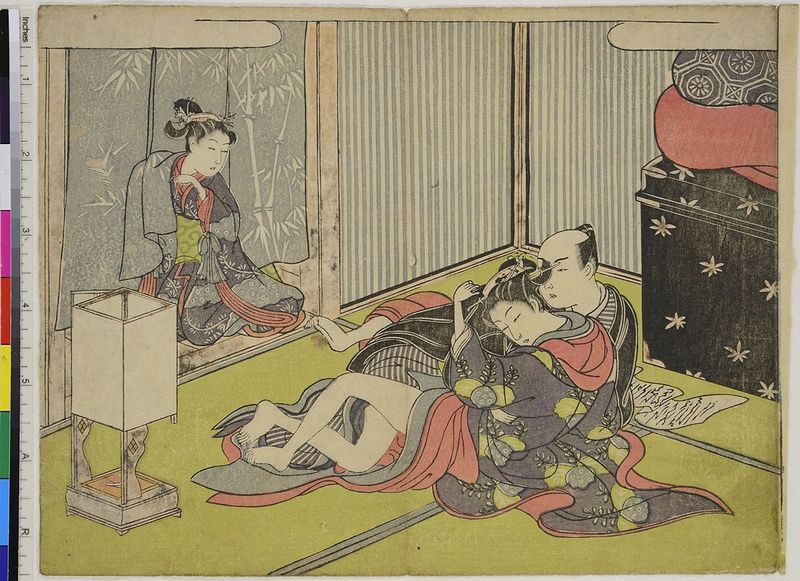
Künstler: Isoda Kory&#x16B;sai
Standort: Hamburg
Institution: Museum für Kunst und Gewerbe Hamburg
Schlagwörter: akt, mann, frauen, gelb, grün, frau, frisur, lampe, schwarz, rot, teppich, interieur, holzschnitt, japan, papier, tapete, zwei frauen, erotik, wände, sex, asien, geisha, druckgraphik, druckgrafik, ostasien, china, liebespaar, liebende, mannfrau, zeit, farbholzschnitt, kimono, geschlechtsverkehr, kurtisane, liebesakt, edo, koitus, reproduktionen, yukata, tatami, druckerzeugnisse, hausinneres, shunga